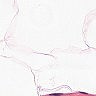
Metastatic tissue present: no